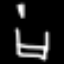
Label: bed